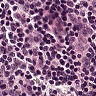
Metastatic tissue present: no